Field crop: tomato
Growth stage: 1
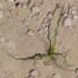
Species: cyperus